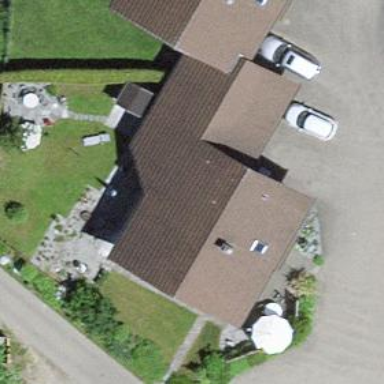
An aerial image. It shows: Building with gabled roof.